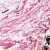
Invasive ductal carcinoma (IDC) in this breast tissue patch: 0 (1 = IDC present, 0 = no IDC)